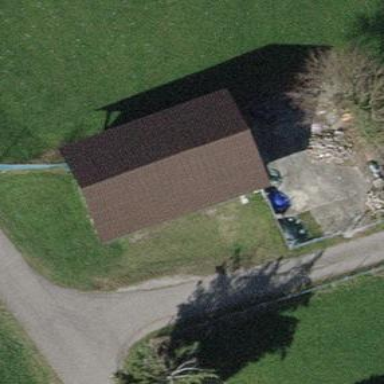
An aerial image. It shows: Shed building.